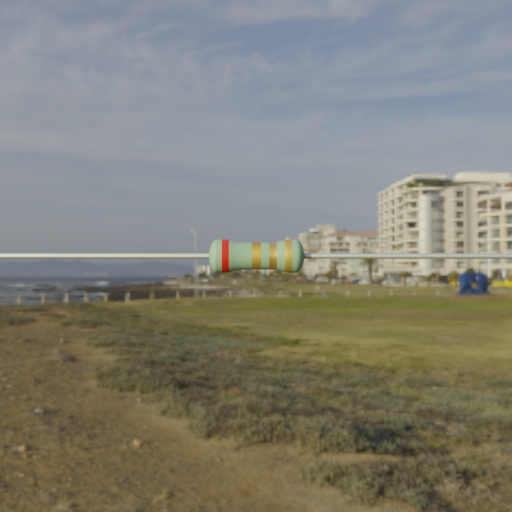
Resistor colour bands (in order): red, gold, gold, gold